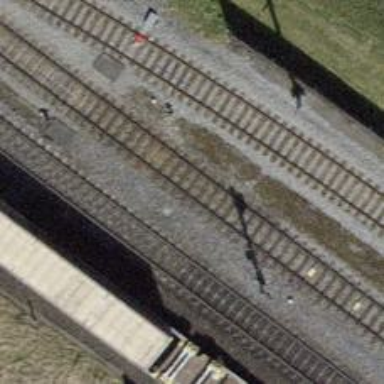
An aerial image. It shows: Railway siding with one electrified track and contact line.